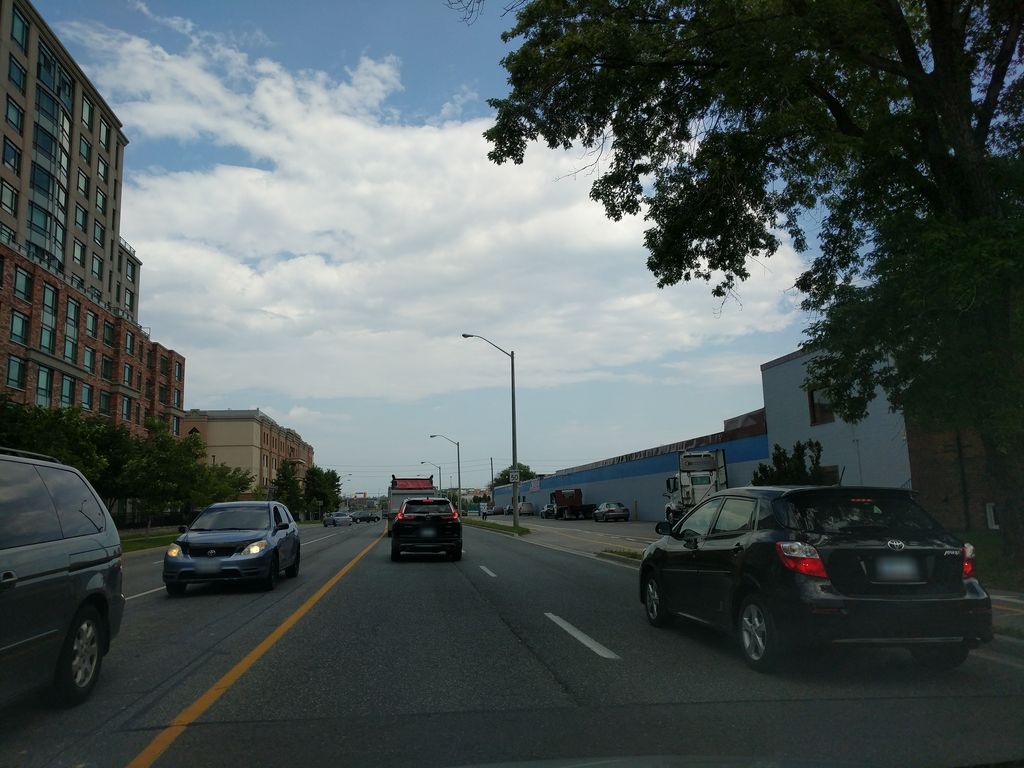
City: toronto